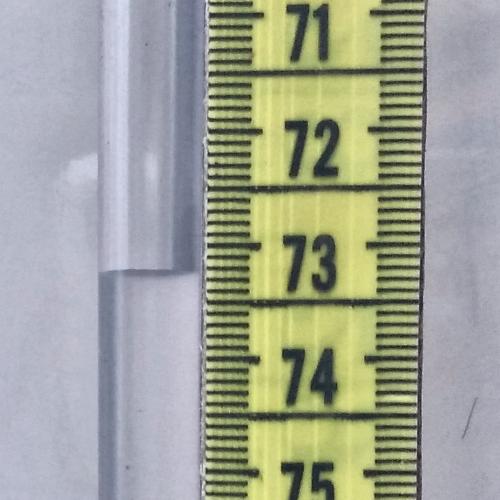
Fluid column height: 73.2 cm